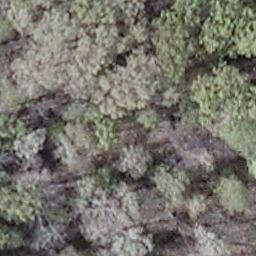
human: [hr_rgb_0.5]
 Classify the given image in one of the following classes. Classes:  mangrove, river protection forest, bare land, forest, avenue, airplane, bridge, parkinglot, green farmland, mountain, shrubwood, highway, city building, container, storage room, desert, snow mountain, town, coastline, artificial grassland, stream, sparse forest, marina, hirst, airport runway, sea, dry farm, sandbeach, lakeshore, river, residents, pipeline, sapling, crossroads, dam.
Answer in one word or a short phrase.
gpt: shrubwood